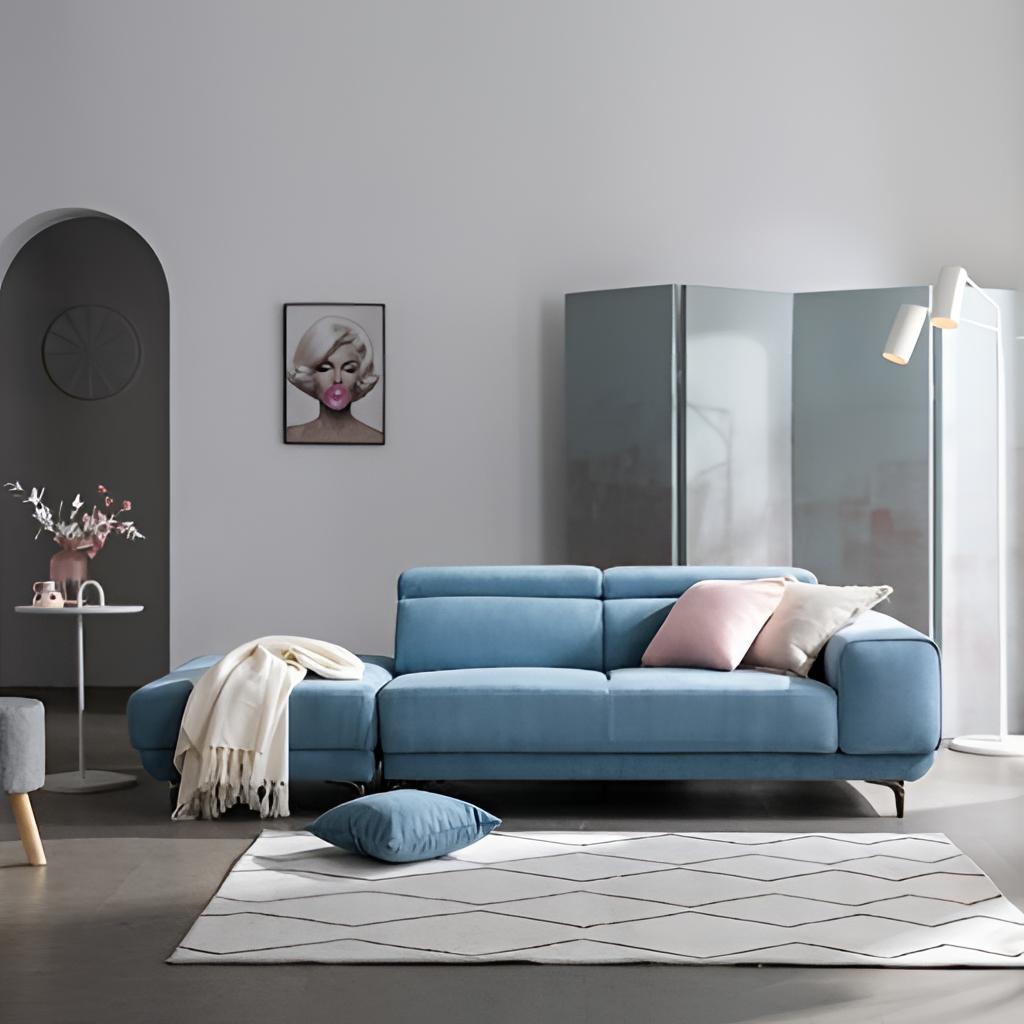
living room, fabric sectional sofa, gray concrete flooring, with smooth pattern, contemporary, gray paint wallpaper, with solid pattern